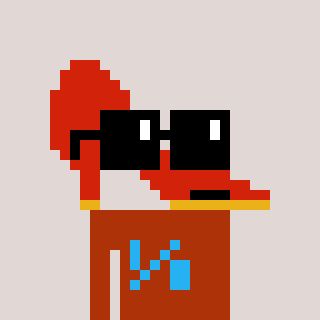
a pixel art character with square black sunglasses, a highheel-shaped head and a hotbrown-colored body on a warm background